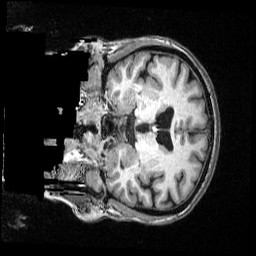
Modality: T1w
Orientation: coronal
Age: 48
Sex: male
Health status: ill
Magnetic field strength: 3 T
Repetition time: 2.53 s
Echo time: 0.00331 s